Question: I wanted to know how to set an image to a 'JTextField' if this is , or how to make my 'JTextField' look like this:

Here's how I make my field transparent, but I can't set its background image:
'''
//Step 1: Remove the border line to make it look like a flat surface.
field.setBorder(BorderFactory.createLineBorder(Color.white, 0));
//Step 2: Set the background color to null to remove the background.
field.setBackground(null);
'''
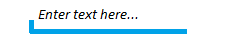
Answer: All Swing components have a concept of transparency, which is controlled via the use of 'opaque' property. Setting the background to 'null' tents to rest the background color of the field to it's UI default.
Having said that, some components can ignore this (partially or completely). In these case we can cheat...
In the following example, set the field transparent via the 'opaque' property, this is important, as the 'RepaintManager' will not paint areas behind components unless they are transparent, and use a fully transparent background color.

'''
import java.awt.BorderLayout;
import java.awt.Color;
import java.awt.EventQueue;
import java.awt.GridBagLayout;
import javax.swing.JFrame;
import javax.swing.JTextField;
import javax.swing.UIManager;
import javax.swing.UnsupportedLookAndFeelException;
public class TestTextField {
public static void main(String[] args) {
new TestTextField();
}
public TestTextField() {
EventQueue.invokeLater(new Runnable() {
@Override
public void run() {
try {
UIManager.setLookAndFeel(UIManager.getSystemLookAndFeelClassName());
} catch (ClassNotFoundException | InstantiationException | IllegalAccessException | UnsupportedLookAndFeelException ex) {
}
JTextField field = new JTextField(20);
field.setBackground(new Color(0, 0, 0, 0));
field.setOpaque(false);
JFrame frame = new JFrame("Testing");
frame.setDefaultCloseOperation(JFrame.EXIT_ON_CLOSE);
frame.getContentPane().setBackground(Color.RED);
frame.setLayout(new GridBagLayout());
frame.add(field);
frame.pack();
frame.setLocationRelativeTo(null);
frame.setVisible(true);
}
});
}
}
'''
This is a very specific example designed to provide a direct answer to the presented problem. Basically, what this does is creates a custom border and uses an 'Image' to render the "border"

'''
import java.awt.BorderLayout;
import java.awt.Component;
import java.awt.EventQueue;
import java.awt.Graphics;
import java.awt.GridBagLayout;
import java.awt.Insets;
import java.awt.image.BufferedImage;
import java.io.IOException;
import javax.imageio.ImageIO;
import javax.swing.ImageIcon;
import javax.swing.JFrame;
import javax.swing.JTextField;
import javax.swing.UIManager;
import javax.swing.UnsupportedLookAndFeelException;
import javax.swing.border.AbstractBorder;
import javax.swing.border.Border;
import javax.swing.border.MatteBorder;
public class TestTextField {
public static void main(String[] args) {
new TestTextField();
}
public TestTextField() {
EventQueue.invokeLater(new Runnable() {
@Override
public void run() {
try {
UIManager.setLookAndFeel(UIManager.getSystemLookAndFeelClassName());
} catch (ClassNotFoundException | InstantiationException | IllegalAccessException | UnsupportedLookAndFeelException ex) {
}
JTextField field = new JTextField(20);
try {
BufferedImage img = ImageIO.read(getClass().getResource("/FieldBorder.png"));
field.setBorder(new ImageBorder(img, 8, 6));
} catch (IOException ex) {
ex.printStackTrace();
}
JFrame frame = new JFrame("Testing");
frame.setDefaultCloseOperation(JFrame.EXIT_ON_CLOSE);
frame.setLayout(new GridBagLayout());
frame.add(field);
frame.pack();
frame.setLocationRelativeTo(null);
frame.setVisible(true);
}
});
}
public class ImageBorder implements Border {
private BufferedImage img;
private int bottomMargin;
private int leftMargin;
public ImageBorder(BufferedImage img, int leftMargin, int bottomMargin) {
this.img = img;
this.bottomMargin = bottomMargin;
this.leftMargin = leftMargin;
}
@Override
public void paintBorder(Component c, Graphics g, int x, int y, int width, int height) {
g.drawImage(img, x, y + height - img.getHeight(), c);
}
@Override
public Insets getBorderInsets(Component c) {
return new Insets(0, leftMargin, bottomMargin, 0);
}
@Override
public boolean isBorderOpaque() {
return false;
}
}
}
'''
Now, this could also be done using custom painting within the custom 'Border' instead, but was quicker this way ;)
Is to simply use a 'JPanel' and add the field and a 'JLabel' holding the border outline together, for example...

'''
import java.awt.Color;
import java.awt.Component;
import java.awt.EventQueue;
import java.awt.Graphics;
import java.awt.GridBagConstraints;
import java.awt.GridBagLayout;
import java.awt.Insets;
import java.awt.image.BufferedImage;
import java.io.IOException;
import javax.imageio.ImageIO;
import javax.swing.ImageIcon;
import javax.swing.JFrame;
import javax.swing.JLabel;
import javax.swing.JPanel;
import javax.swing.JTextField;
import javax.swing.UIManager;
import javax.swing.UnsupportedLookAndFeelException;
import javax.swing.border.Border;
public class TestTextField {
public static void main(String[] args) {
new TestTextField();
}
public TestTextField() {
EventQueue.invokeLater(new Runnable() {
@Override
public void run() {
try {
UIManager.setLookAndFeel(UIManager.getSystemLookAndFeelClassName());
} catch (ClassNotFoundException | InstantiationException | IllegalAccessException | UnsupportedLookAndFeelException ex) {
}
JTextField field = new JTextField(20);
field.setBorder(null);
JPanel fieldPane = new JPanel(new GridBagLayout());
fieldPane.setBackground(Color.WHITE);
GridBagConstraints gbc = new GridBagConstraints();
gbc.gridwidth = GridBagConstraints.REMAINDER;
gbc.anchor = GridBagConstraints.WEST;
gbc.insets = new Insets(0, 8, 0, 0);
fieldPane.add(field, gbc);
try {
BufferedImage img = ImageIO.read(getClass().getResource("/FieldBorder.png"));
gbc.insets = new Insets(0, 0, 0, 0);
fieldPane.add(new JLabel(new ImageIcon(img)), gbc);
} catch (IOException ex) {
ex.printStackTrace();
}
JFrame frame = new JFrame("Testing");
frame.setDefaultCloseOperation(JFrame.EXIT_ON_CLOSE);
frame.setLayout(new GridBagLayout());
frame.add(fieldPane);
frame.pack();
frame.setLocationRelativeTo(null);
frame.setVisible(true);
}
});
}
}
'''
But this will come down to needs and requirements...

'''
import java.awt.BorderLayout;
import java.awt.EventQueue;
import java.awt.Graphics;
import java.awt.GridBagLayout;
import java.awt.image.BufferedImage;
import java.io.IOException;
import java.util.logging.Level;
import java.util.logging.Logger;
import javax.imageio.ImageIO;
import javax.swing.JFrame;
import javax.swing.JTextField;
import javax.swing.UIManager;
import javax.swing.UnsupportedLookAndFeelException;
import javax.swing.text.Document;
public class TextFieldBackground {
public static void main(String[] args) {
new TextFieldBackground();
}
public TextFieldBackground() {
EventQueue.invokeLater(new Runnable() {
@Override
public void run() {
try {
UIManager.setLookAndFeel(UIManager.getSystemLookAndFeelClassName());
} catch (ClassNotFoundException | InstantiationException | IllegalAccessException | UnsupportedLookAndFeelException ex) {
}
TextFieldWithBackground field = new TextFieldWithBackground(40);
try {
field.setBackgroundImage(ImageIO.read(getClass().getResource("/clouds.jpg")));
} catch (IOException ex) {
ex.printStackTrace();
}
JFrame frame = new JFrame("Testing");
frame.setDefaultCloseOperation(JFrame.EXIT_ON_CLOSE);
frame.setLayout(new GridBagLayout());
frame.add(field);
frame.pack();
frame.setLocationRelativeTo(null);
frame.setVisible(true);
}
});
}
public class TextFieldWithBackground extends JTextField {
private BufferedImage bg;
public TextFieldWithBackground() {
}
public TextFieldWithBackground(String text) {
super(text);
}
public TextFieldWithBackground(int columns) {
super(columns);
}
public TextFieldWithBackground(String text, int columns) {
super(text, columns);
}
public TextFieldWithBackground(Document doc, String text, int columns) {
super(doc, text, columns);
}
public void setBackgroundImage(BufferedImage bg) {
this.bg = bg;
setOpaque(bg == null);
repaint();
}
@Override
protected void paintComponent(Graphics g) {
if (bg != null) {
int x = 0;
int y = (getHeight() - bg.getHeight()) / 2;
while (x < getWidth()) {
g.drawImage(bg, x, y, this);
x += bg.getWidth();
}
}
super.paintComponent(g);
}
}
}
'''